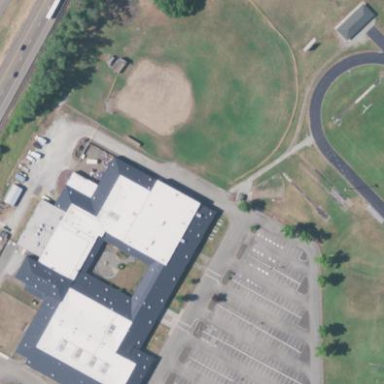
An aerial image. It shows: School.